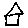
Label: house